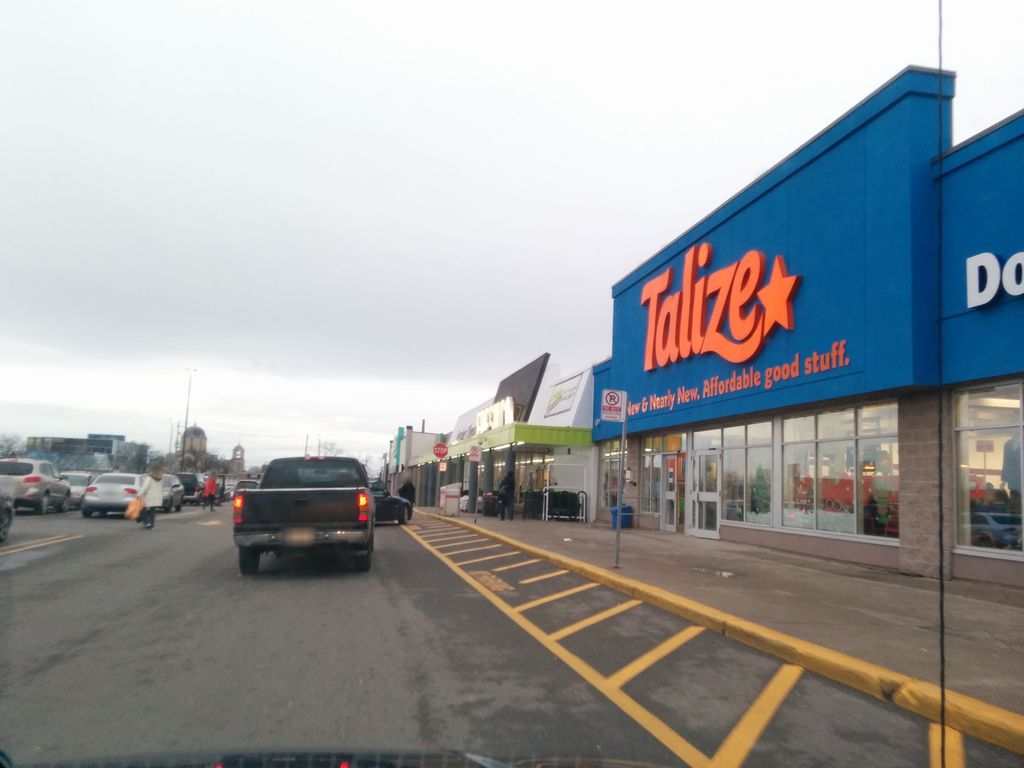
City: toronto